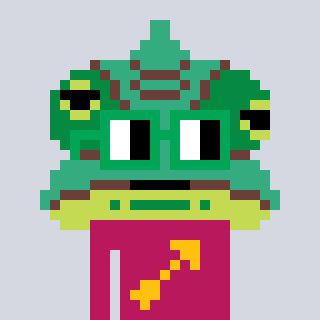
a pixel art character with square green glasses, a chameleon-shaped head and a darkpink-colored body on a cool background